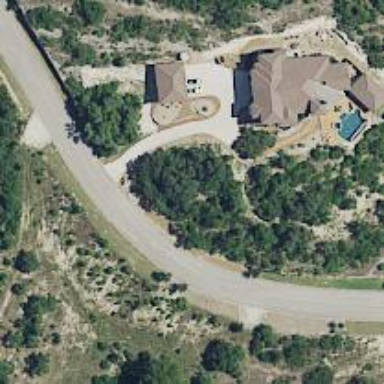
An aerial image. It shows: Driveway.